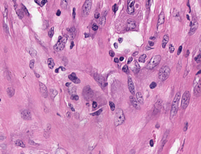
Tumor epithelial tissue: no
Tumor-associated stroma tissue: yes
Normal tissue: no